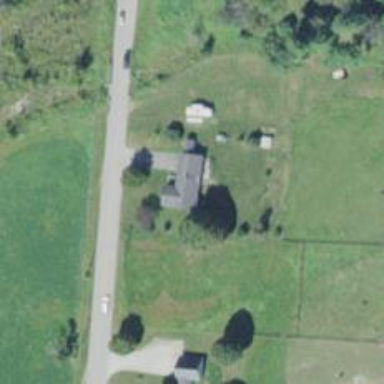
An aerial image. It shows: Simple house.